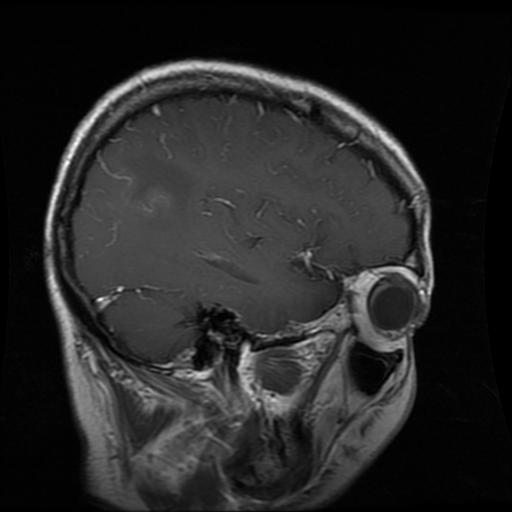
Label: glioma